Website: bh-photo
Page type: address-validator
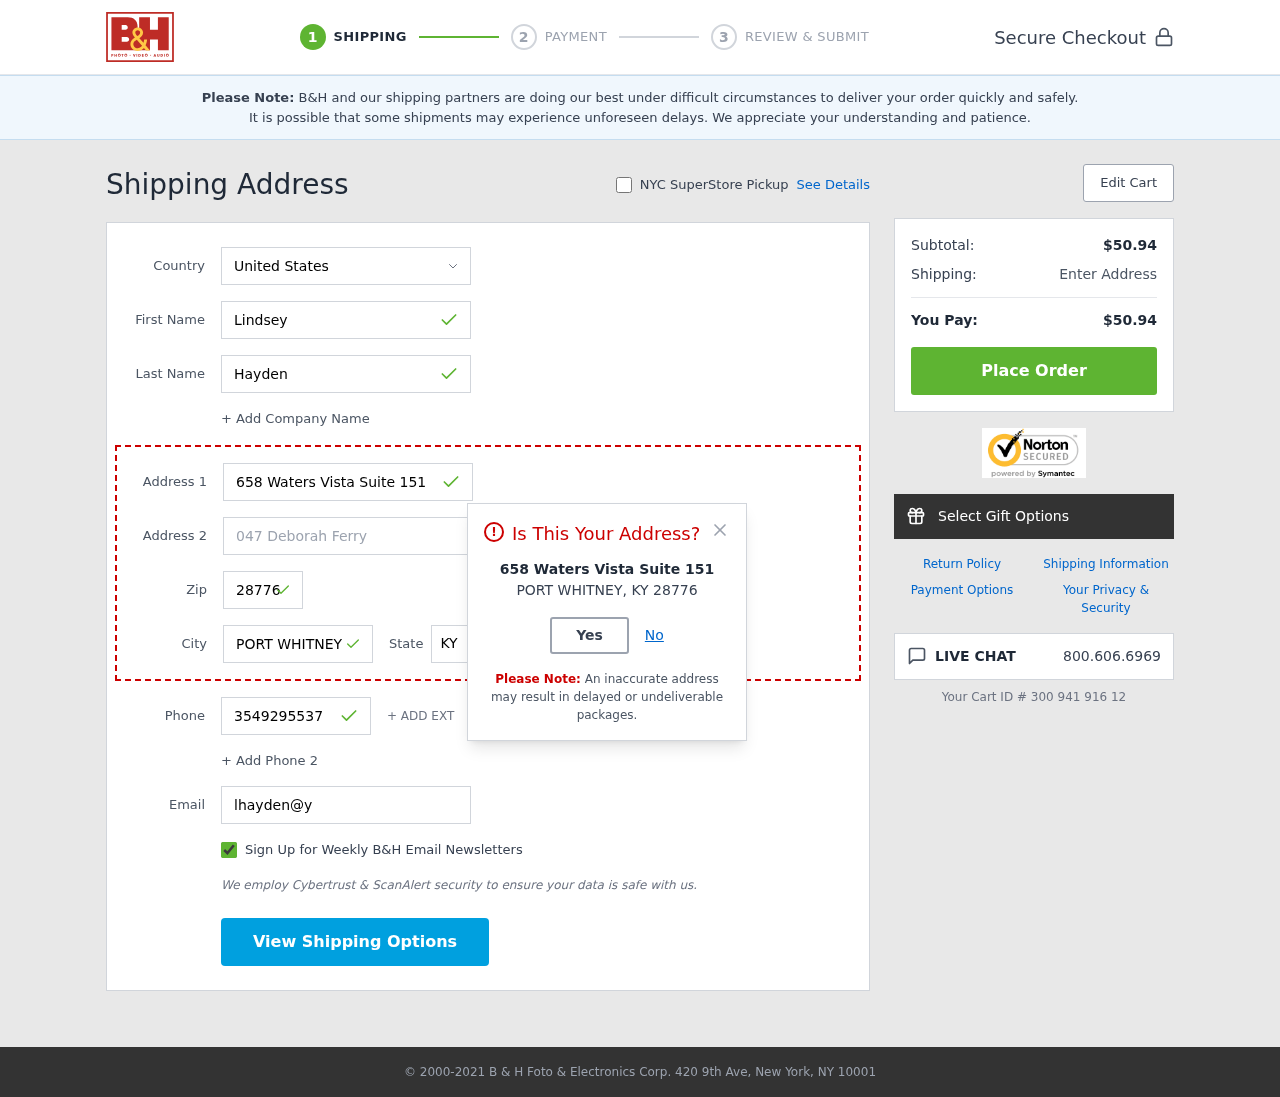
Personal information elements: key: PII_CITY
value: Port Whitney
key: PII_COUNTRY
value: United States
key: PII_EMAIL
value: lhayden@yahoo.com
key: PII_FIRSTNAME
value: Lindsey
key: PII_LASTNAME
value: Hayden
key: PII_PHONE
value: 3549295537
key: PII_POSTCODE
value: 28776
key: PII_STATE_ABBR
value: KY
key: PII_STREET
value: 658 Waters Vista Suite 151
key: PII_STREET2
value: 047 Deborah Ferry
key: PII_CITY_MODAL
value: PORT WHITNEY
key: PII_POSTCODE_FULL
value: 28776
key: PII_POSTCODE_NUMERIC
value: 28776
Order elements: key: ORDER_SUBTOTAL
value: $50.94
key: ORDER_TOTAL
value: $50.94
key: ORDER_ID
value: Your Cart ID # 300 941 916 12